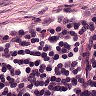
Metastatic tissue present: no